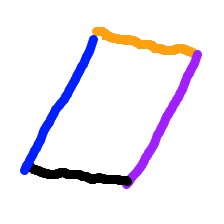
Shape: parallelogram